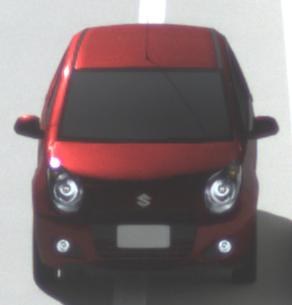
Make: Suzuki
Model: Alto 1.0
Detailed model: Alto (V)
Model produced from: 2011/02
Model produced until: 2011/03
Doors: 5
Color: red
Road condition: dry road
Daytime: morning or afternoon
Contrast: high contrast